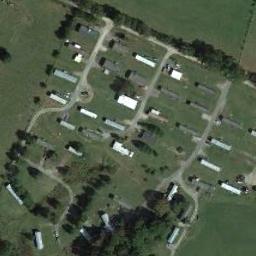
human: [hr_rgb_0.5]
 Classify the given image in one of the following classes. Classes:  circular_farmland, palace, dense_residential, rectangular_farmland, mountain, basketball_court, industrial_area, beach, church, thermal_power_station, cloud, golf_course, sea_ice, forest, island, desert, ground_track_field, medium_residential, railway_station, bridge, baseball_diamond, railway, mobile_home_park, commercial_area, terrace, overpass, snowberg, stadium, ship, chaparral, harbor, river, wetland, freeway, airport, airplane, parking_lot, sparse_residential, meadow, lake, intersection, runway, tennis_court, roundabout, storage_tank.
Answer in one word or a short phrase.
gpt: mobile_home_park